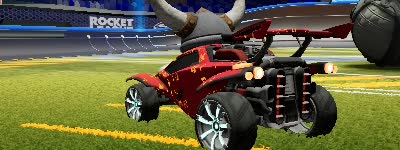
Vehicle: octane